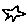
Label: star